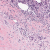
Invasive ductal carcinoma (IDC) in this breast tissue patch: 1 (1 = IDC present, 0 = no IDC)